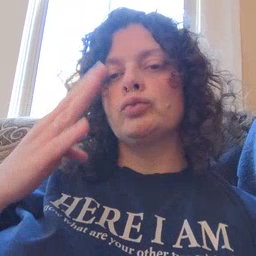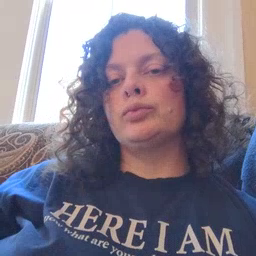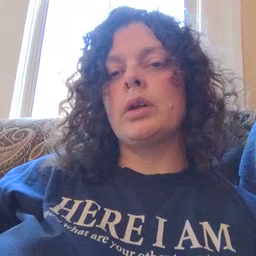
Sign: blue